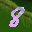
Label: 8